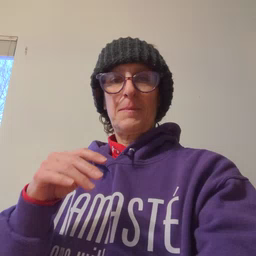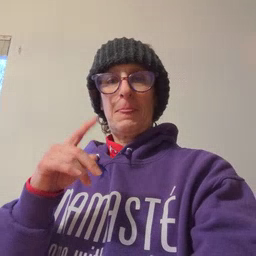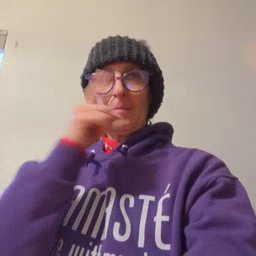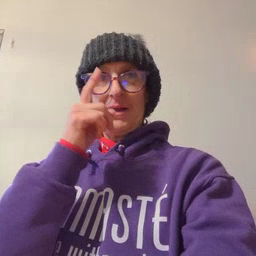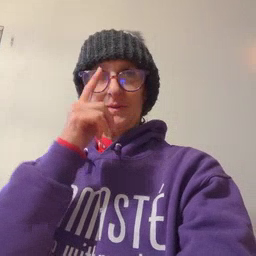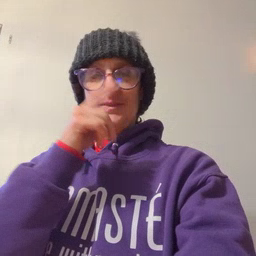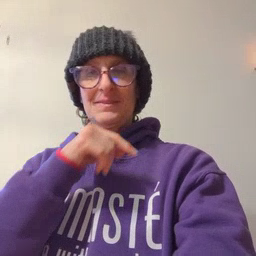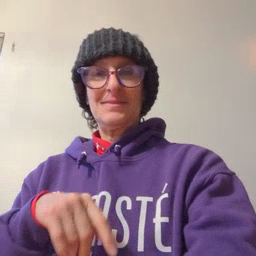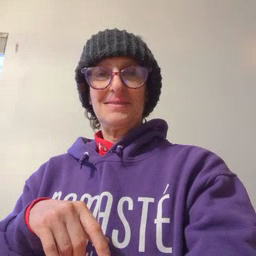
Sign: mouse